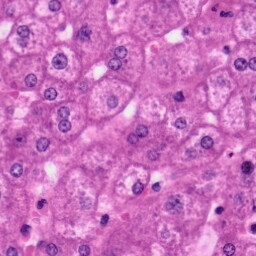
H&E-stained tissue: Liver